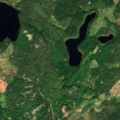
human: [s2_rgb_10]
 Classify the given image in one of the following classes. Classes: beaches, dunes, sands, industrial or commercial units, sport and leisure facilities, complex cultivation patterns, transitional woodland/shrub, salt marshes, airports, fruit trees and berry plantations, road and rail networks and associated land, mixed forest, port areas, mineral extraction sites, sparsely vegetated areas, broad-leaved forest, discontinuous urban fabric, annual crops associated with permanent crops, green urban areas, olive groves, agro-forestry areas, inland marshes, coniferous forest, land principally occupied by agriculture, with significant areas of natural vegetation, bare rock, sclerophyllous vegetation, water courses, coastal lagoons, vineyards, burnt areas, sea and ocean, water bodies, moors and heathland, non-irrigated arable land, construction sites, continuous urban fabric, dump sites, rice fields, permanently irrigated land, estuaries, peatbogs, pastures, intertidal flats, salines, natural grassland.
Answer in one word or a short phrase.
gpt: coniferous forest, transitional woodland/shrub, water bodies